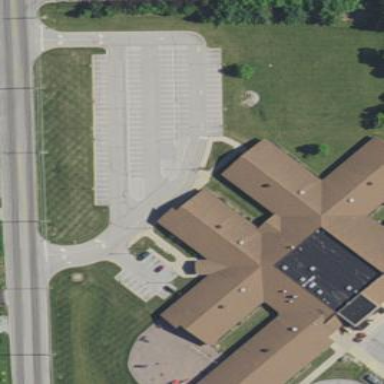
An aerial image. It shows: Parking area.